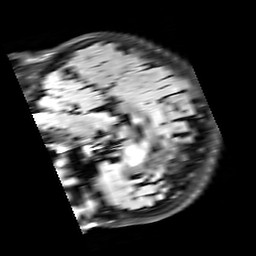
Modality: FLAIR
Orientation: sagittal
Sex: female
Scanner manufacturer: siemens
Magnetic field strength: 3 T
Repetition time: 10 s
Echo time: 0.09 s